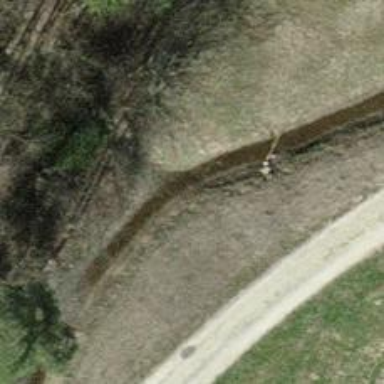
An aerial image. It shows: Ditch serving as waterway.